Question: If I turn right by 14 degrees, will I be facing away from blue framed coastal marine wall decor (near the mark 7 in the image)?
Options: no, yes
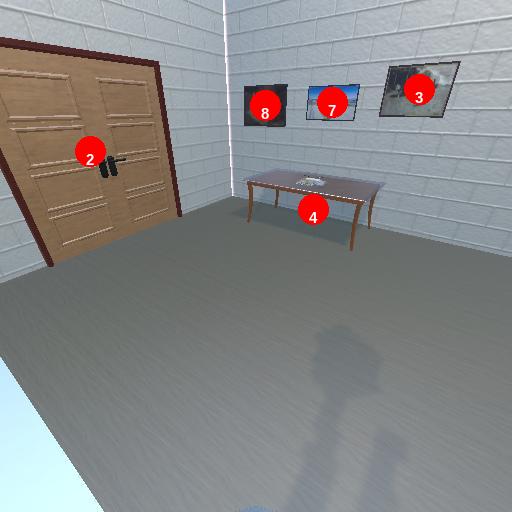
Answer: no